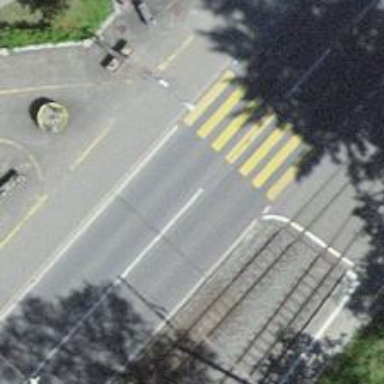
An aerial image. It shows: Crossing with traffic signals.